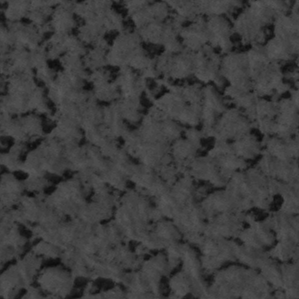
Label: frost